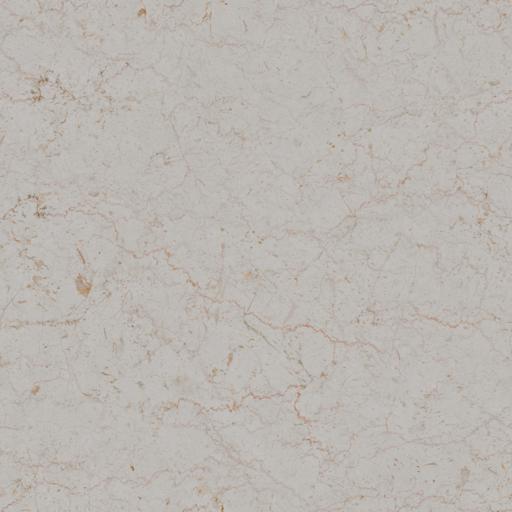
Tags: beige bright marble rough white